Question: I have nav bar with fixed position and static div with dygraph. Nav bar works normally, but when it overlapping dygrahp it becomes transparent and not clickable.
here is my nav css:
'''
nav{
background-color:#fff;
border:1px solid #dedede;
border-radius:4px;
box-shadow:0 2px 2px -1px rgba(0,0,0,.055);
color:#888;
display:block;
margin:8px 22px 8px 22px;
position:fixed;
top:0px;
overflow:hidden;
width:
}
'''
div contains graph:
'''
#chlone {
background-color:#fff;
border:0px solid #dedede;
border-radius:4px;
color:#888;
display:block;
padding:10px;
margin:10px 222px 8px 22px;
overflow:hidden;
height:370px;
width:620px
}
'''
id graph has no css, here is image

how can I solve this issue?
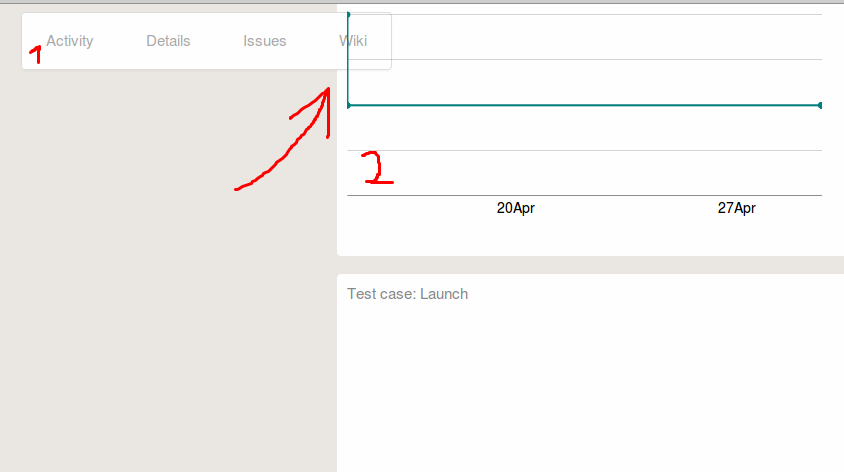
Answer: Try adding a <URL> to the navbar, it seems the graph is on a higher z-index than the navbar and thus overlapping your navbar.
'''
nav {
z-index: 100;
/*...*/
}
'''